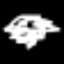
Label: leaf